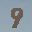
Label: 9